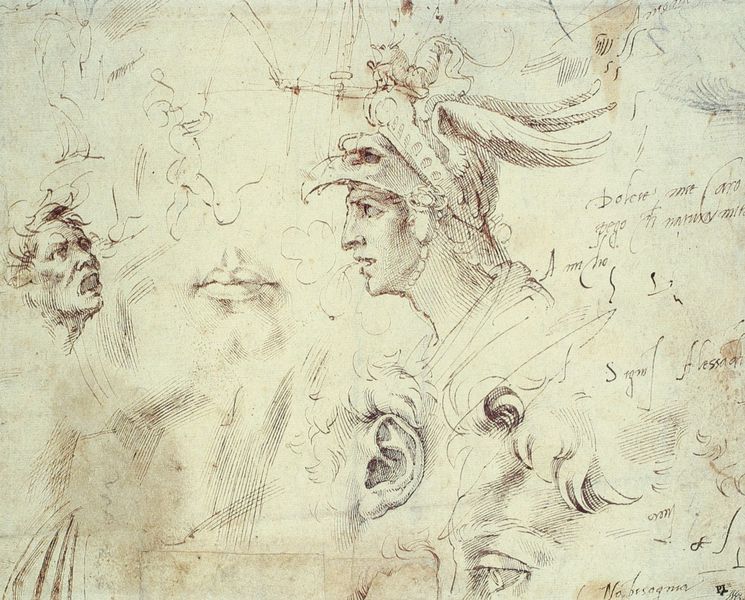
Titel: Skizzen für den Mund, das linke Ohr, das linke Auge und Locken des Haares des David, stehende männliche Figur, ein Putto und ein behelmter Kopf im linken Profil
Künstler: Michelangelo
Institution: Hamburg, Kunsthalle
Schlagwörter: adler, flügel, kopf, mann, vogel, weiß, hut, mund, nase, ohr, profil, skizze, zeichnung, federn, gesicht, hals, porträt, auge, haare, ohren, schrift, schnabel, studie, krieg, striche, schraffur, radierung, schwarzweiß, text, buchstaben, bleistift, helm, bleistiftzeichnung, greifvogel, haaransatz, hermes, merkur, schrei, rötel, fragmente, flecke, italienisch, skuzze, figure, heros, kopfe, slügel, dolce, dole